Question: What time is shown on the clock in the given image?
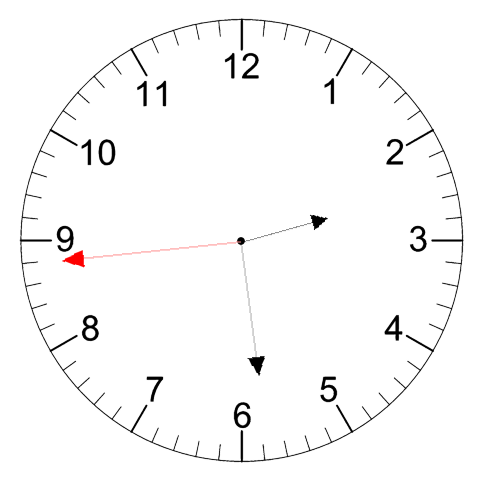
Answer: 02:28:44